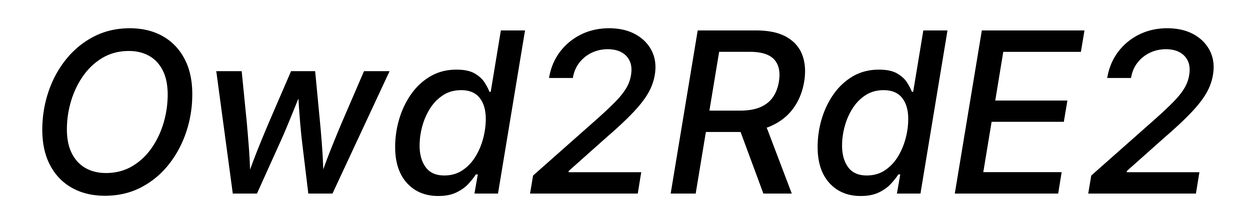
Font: Inter-Italic_Medium_Italic